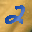
Label: 2